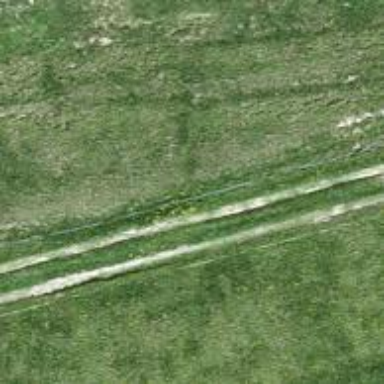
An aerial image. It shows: Unpaved path.